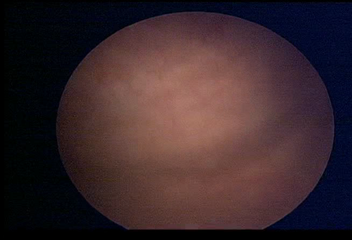
Modality: WLC
Class: Normal mucosa
Bladder cancer association: No